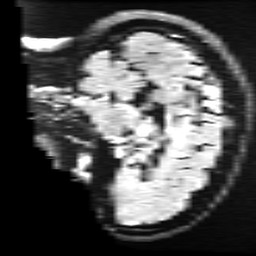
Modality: FLAIR
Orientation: sagittal
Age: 27
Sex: female
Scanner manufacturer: ge
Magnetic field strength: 3 T
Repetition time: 11 s
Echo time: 0.1497 s